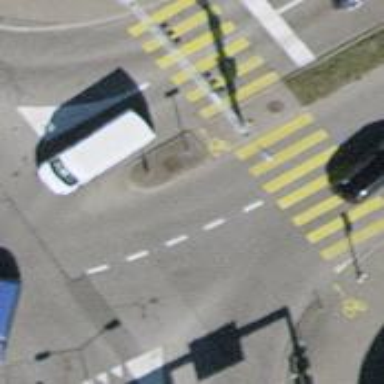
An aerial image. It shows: Traffic sign is visible in the image.